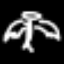
Label: angel